Field crop: maize
Growth stage: 2
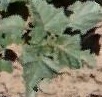
Species: datura